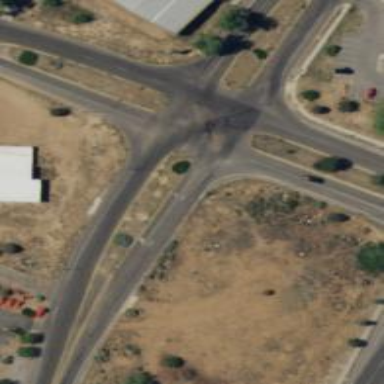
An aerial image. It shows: Tertiary road with asphalt surface leading to roundabout junction.